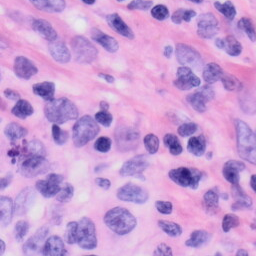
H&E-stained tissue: Skin